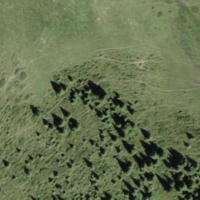
EUNIS habitat code: 23
Species observed at this site:
Arnica montana
Rhododendron ferrugineum
Dactylorhiza majalis